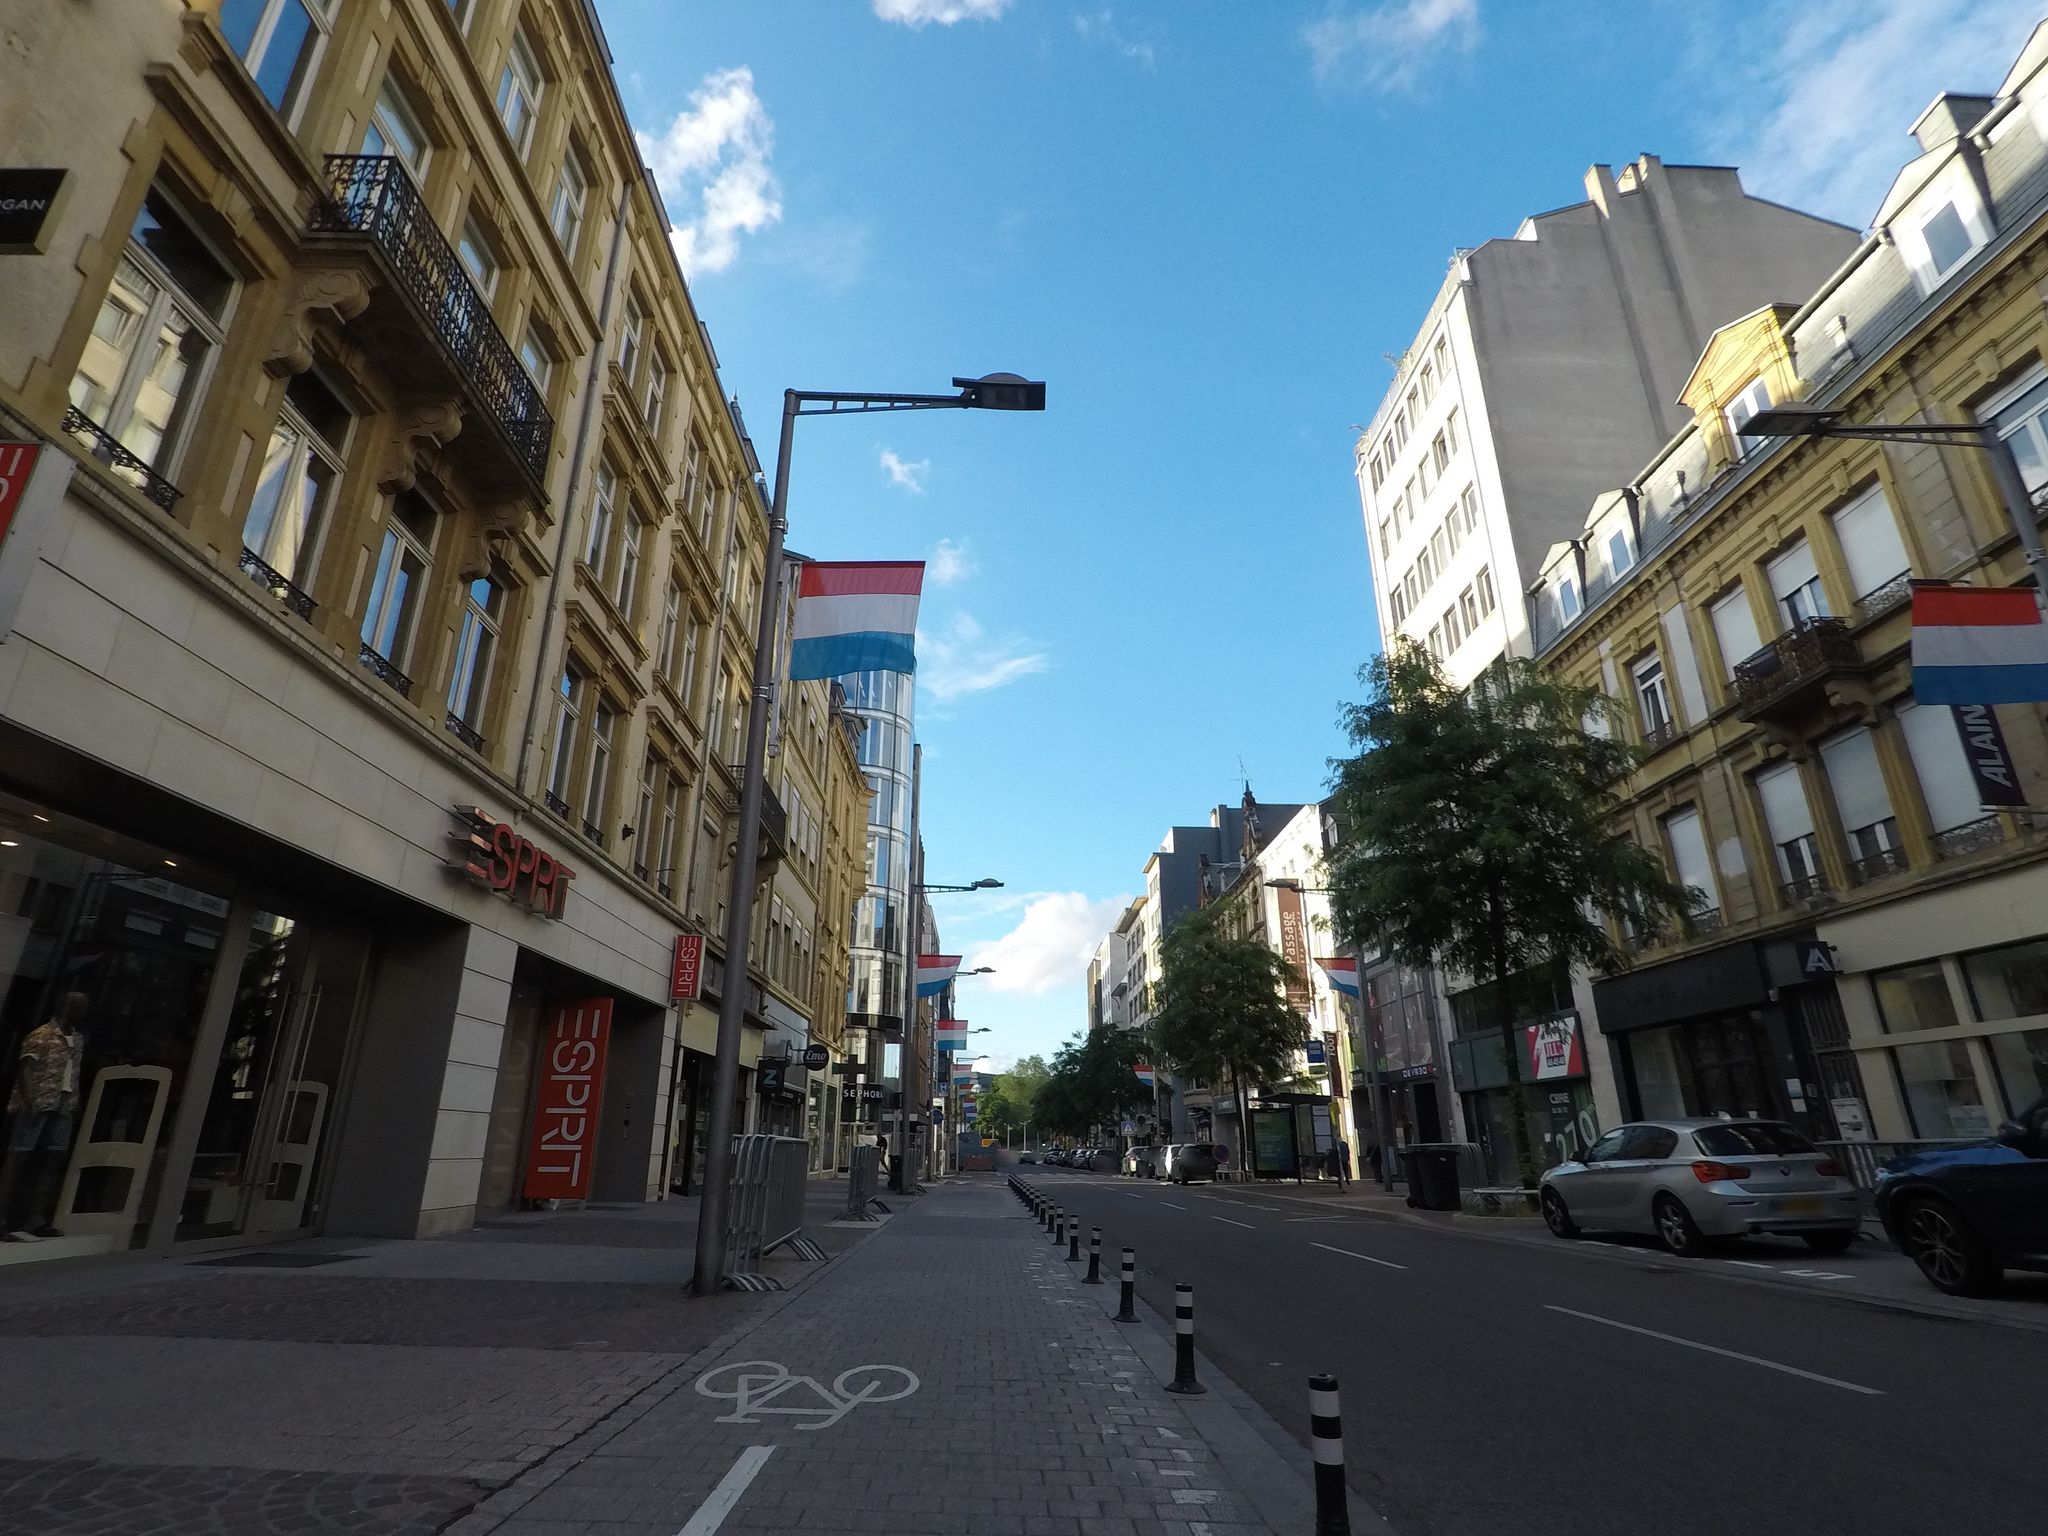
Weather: clear
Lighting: day
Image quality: good
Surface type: cycling surface
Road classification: footway
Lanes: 2
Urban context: urban centre
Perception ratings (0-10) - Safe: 5.69, Lively: 9.23, Beautiful: 8.16, Boring: 1.28, Depressing: 2.65, Wealthy: 8.98